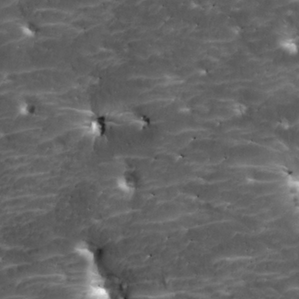
Label: non_frost